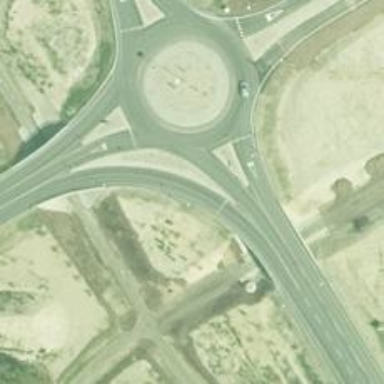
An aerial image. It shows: Tertiary link road with asphalt surface.